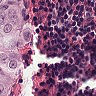
Metastatic tissue present: yes